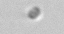
Label: nanoplankton_mix